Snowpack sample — Buffalo Mountain, Silverthorne, Colorado, USA (1/25/25, 10:11 AM MST)
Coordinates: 39.6222, -106.1139
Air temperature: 22 °F
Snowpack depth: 110 cm
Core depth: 40 cm
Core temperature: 46.4 °F
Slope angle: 12°, slope face: 102°
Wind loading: high
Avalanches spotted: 0
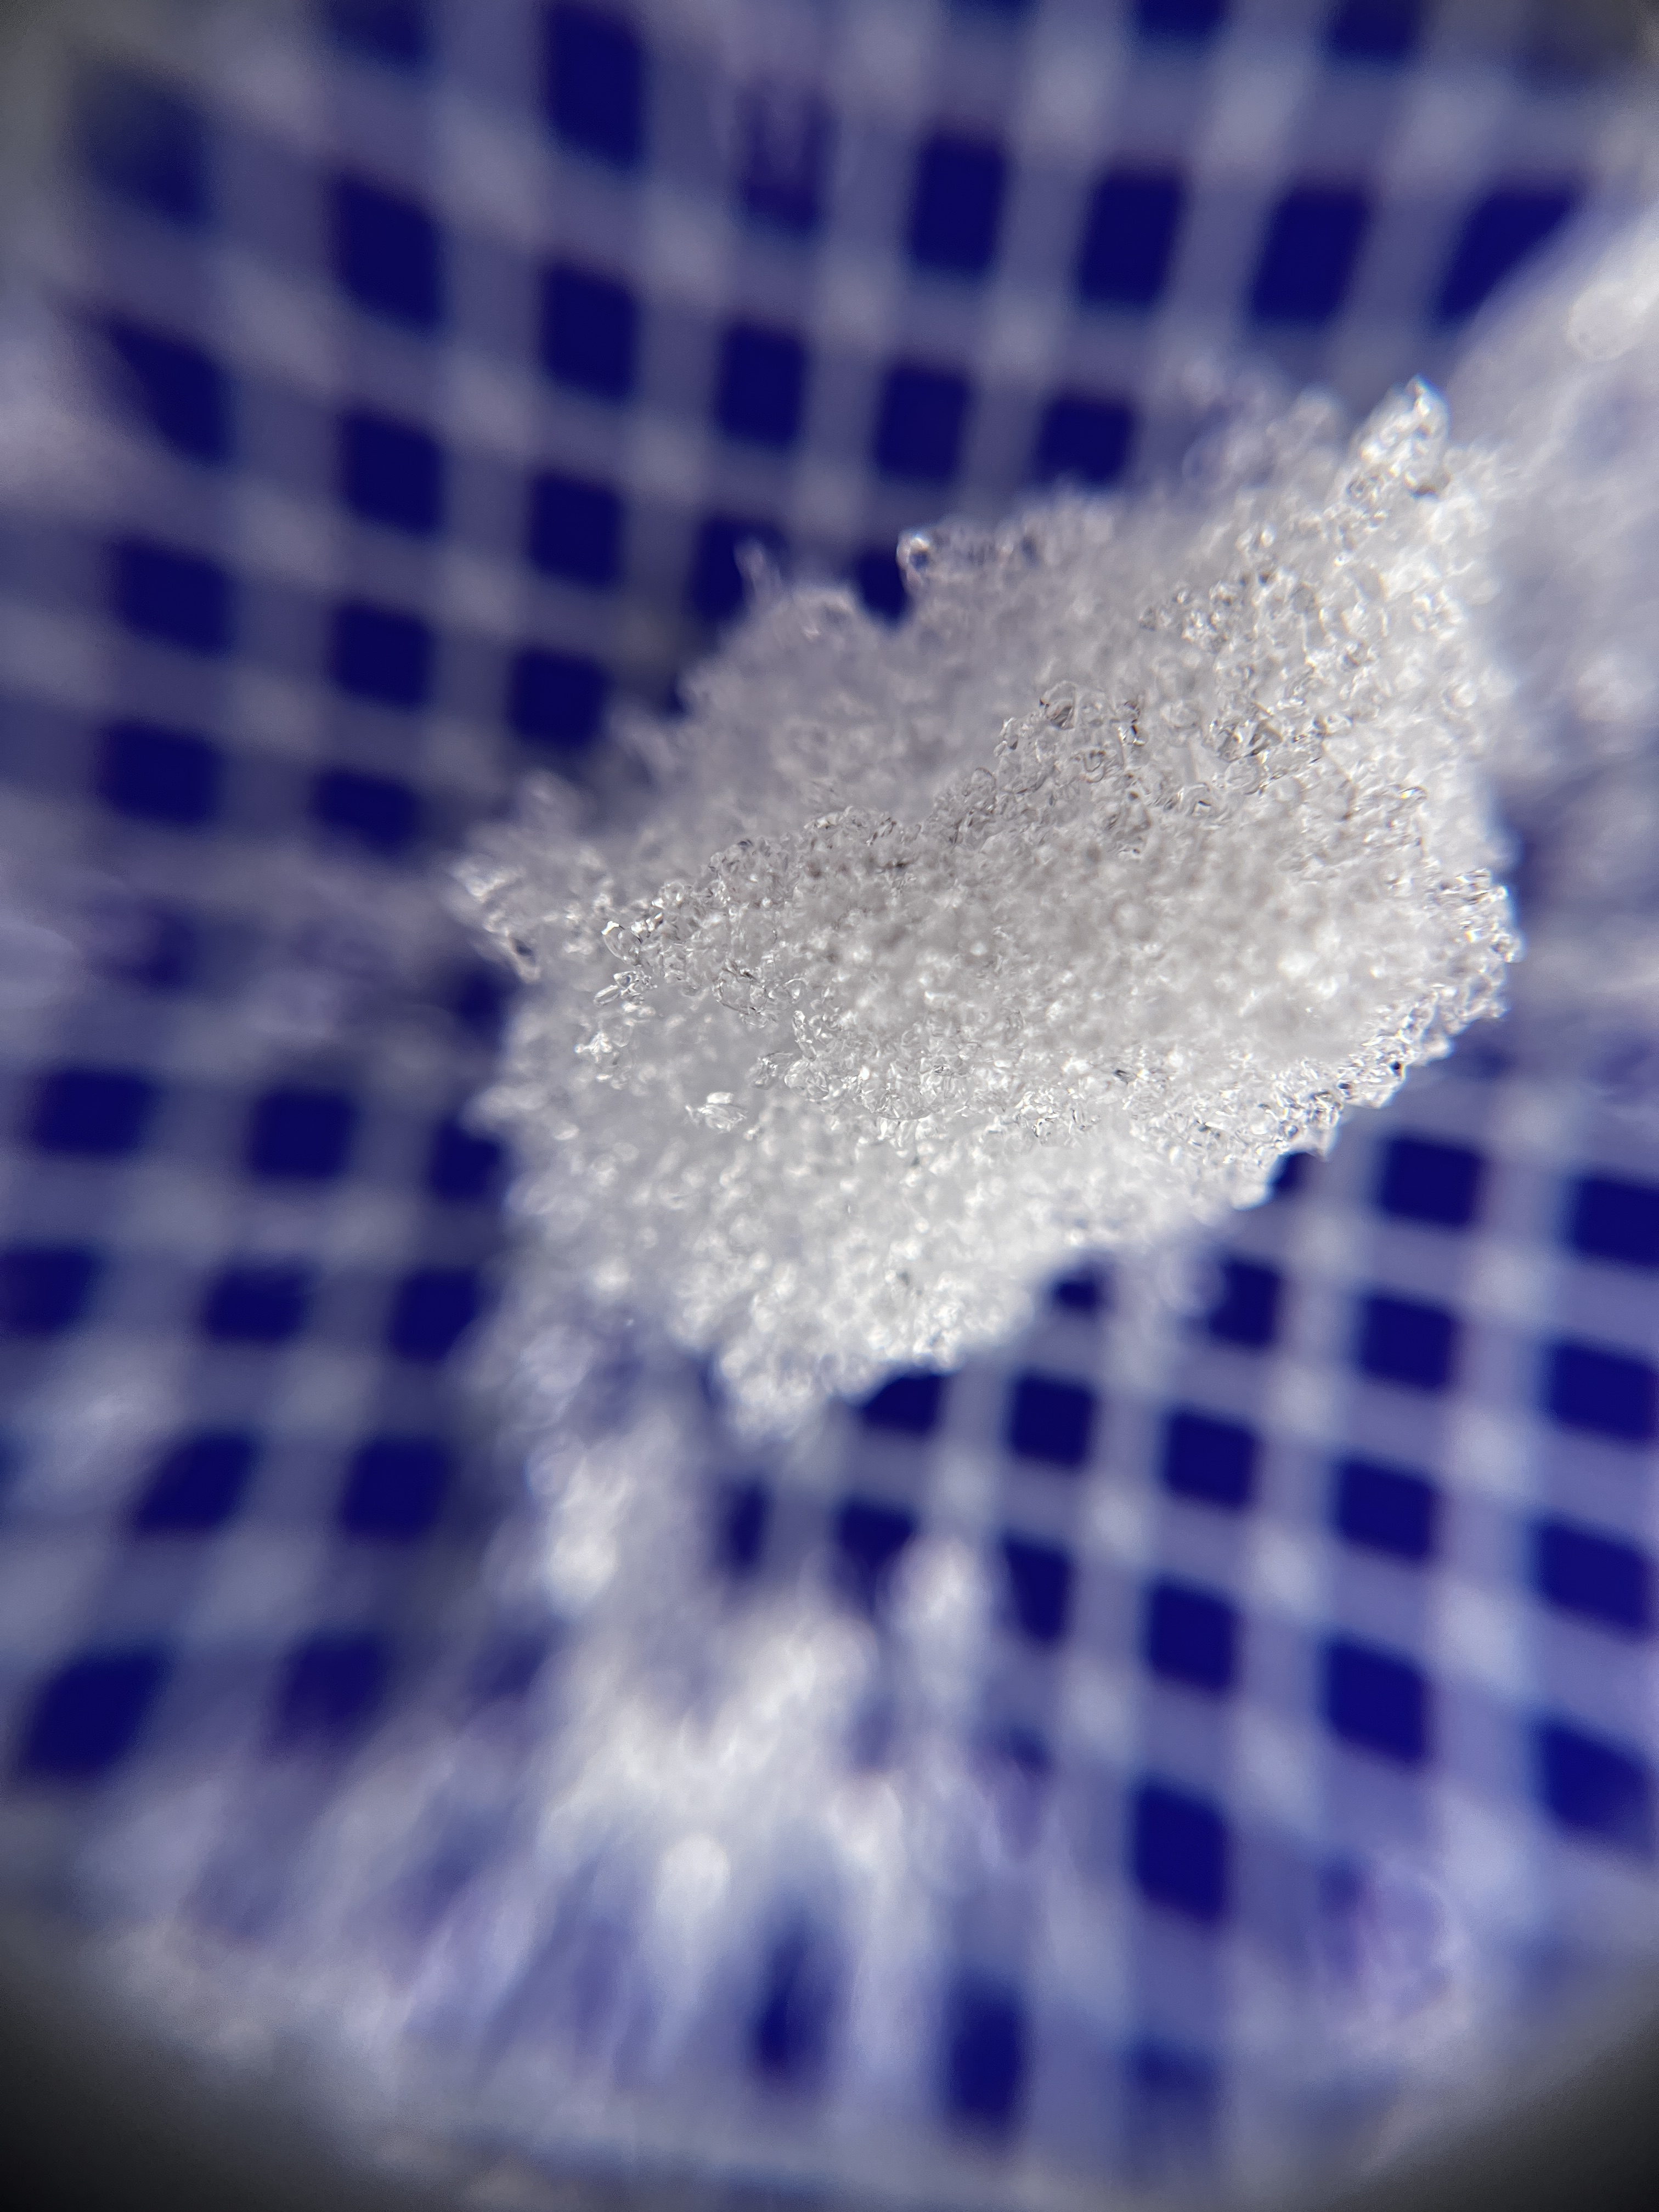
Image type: magnified_profile
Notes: No avalanches nearby, collected on the outskirts of a fire break 15 meters from the treeline, on way to Buffalo and Red Mountain